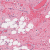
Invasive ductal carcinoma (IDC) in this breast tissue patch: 0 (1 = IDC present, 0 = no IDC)